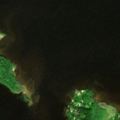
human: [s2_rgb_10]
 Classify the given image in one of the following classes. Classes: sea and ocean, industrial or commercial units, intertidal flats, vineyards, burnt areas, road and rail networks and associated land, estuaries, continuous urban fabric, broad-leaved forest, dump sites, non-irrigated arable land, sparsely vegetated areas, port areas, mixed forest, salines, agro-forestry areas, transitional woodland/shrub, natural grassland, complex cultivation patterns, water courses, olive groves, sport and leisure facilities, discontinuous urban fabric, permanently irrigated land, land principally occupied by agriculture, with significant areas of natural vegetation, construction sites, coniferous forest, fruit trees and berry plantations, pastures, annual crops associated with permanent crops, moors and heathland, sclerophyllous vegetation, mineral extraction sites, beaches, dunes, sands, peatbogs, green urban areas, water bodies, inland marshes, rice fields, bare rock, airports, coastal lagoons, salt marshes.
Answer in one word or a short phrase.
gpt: mixed forest, inland marshes, water bodies